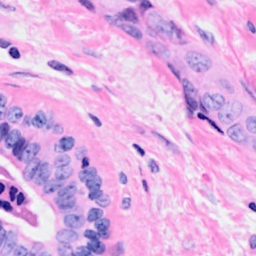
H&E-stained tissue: Breast